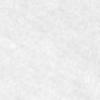
Label: no_change